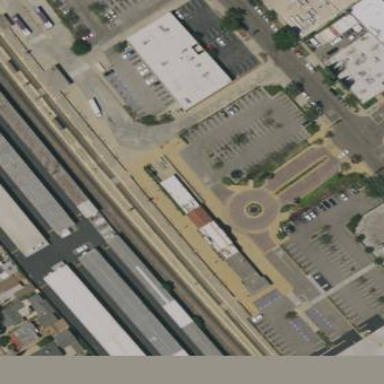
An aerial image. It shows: Train station building.